Interaction volume radius: 5 \u00c5
Interaction volume height: 10 \u00c5
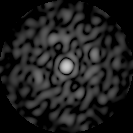
Disorder parameter: 0.8304